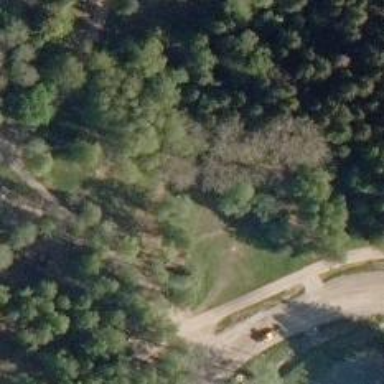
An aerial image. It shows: Hole on disc golf course.